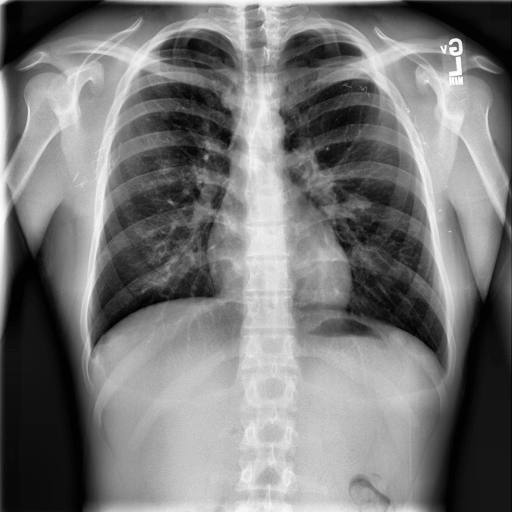
Finding: NORMAL